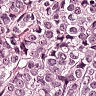
Metastatic tissue present: yes